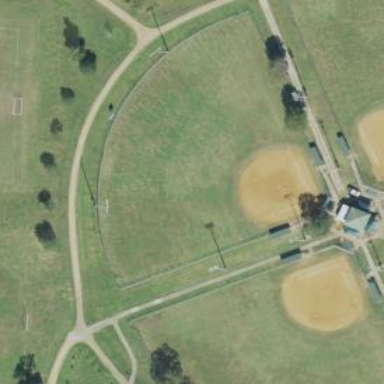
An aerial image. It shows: Baseball pitch for leisure land.